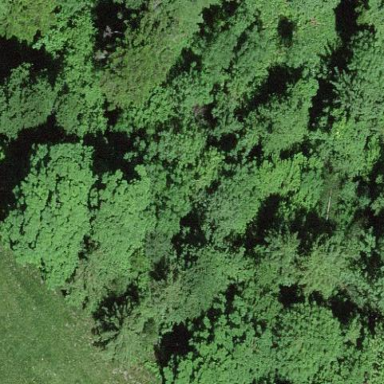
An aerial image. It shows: Forest area.